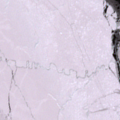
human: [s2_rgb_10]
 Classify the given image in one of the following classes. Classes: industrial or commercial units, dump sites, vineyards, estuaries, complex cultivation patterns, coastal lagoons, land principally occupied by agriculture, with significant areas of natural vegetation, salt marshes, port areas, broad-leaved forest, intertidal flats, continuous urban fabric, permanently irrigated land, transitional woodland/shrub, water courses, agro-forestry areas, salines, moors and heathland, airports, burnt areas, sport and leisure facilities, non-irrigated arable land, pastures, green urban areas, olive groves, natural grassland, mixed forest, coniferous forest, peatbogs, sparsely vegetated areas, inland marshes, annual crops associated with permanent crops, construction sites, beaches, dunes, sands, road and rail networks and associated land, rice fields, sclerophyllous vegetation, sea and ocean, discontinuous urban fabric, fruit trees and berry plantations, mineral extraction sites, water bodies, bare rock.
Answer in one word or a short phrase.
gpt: sea and ocean